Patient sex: M
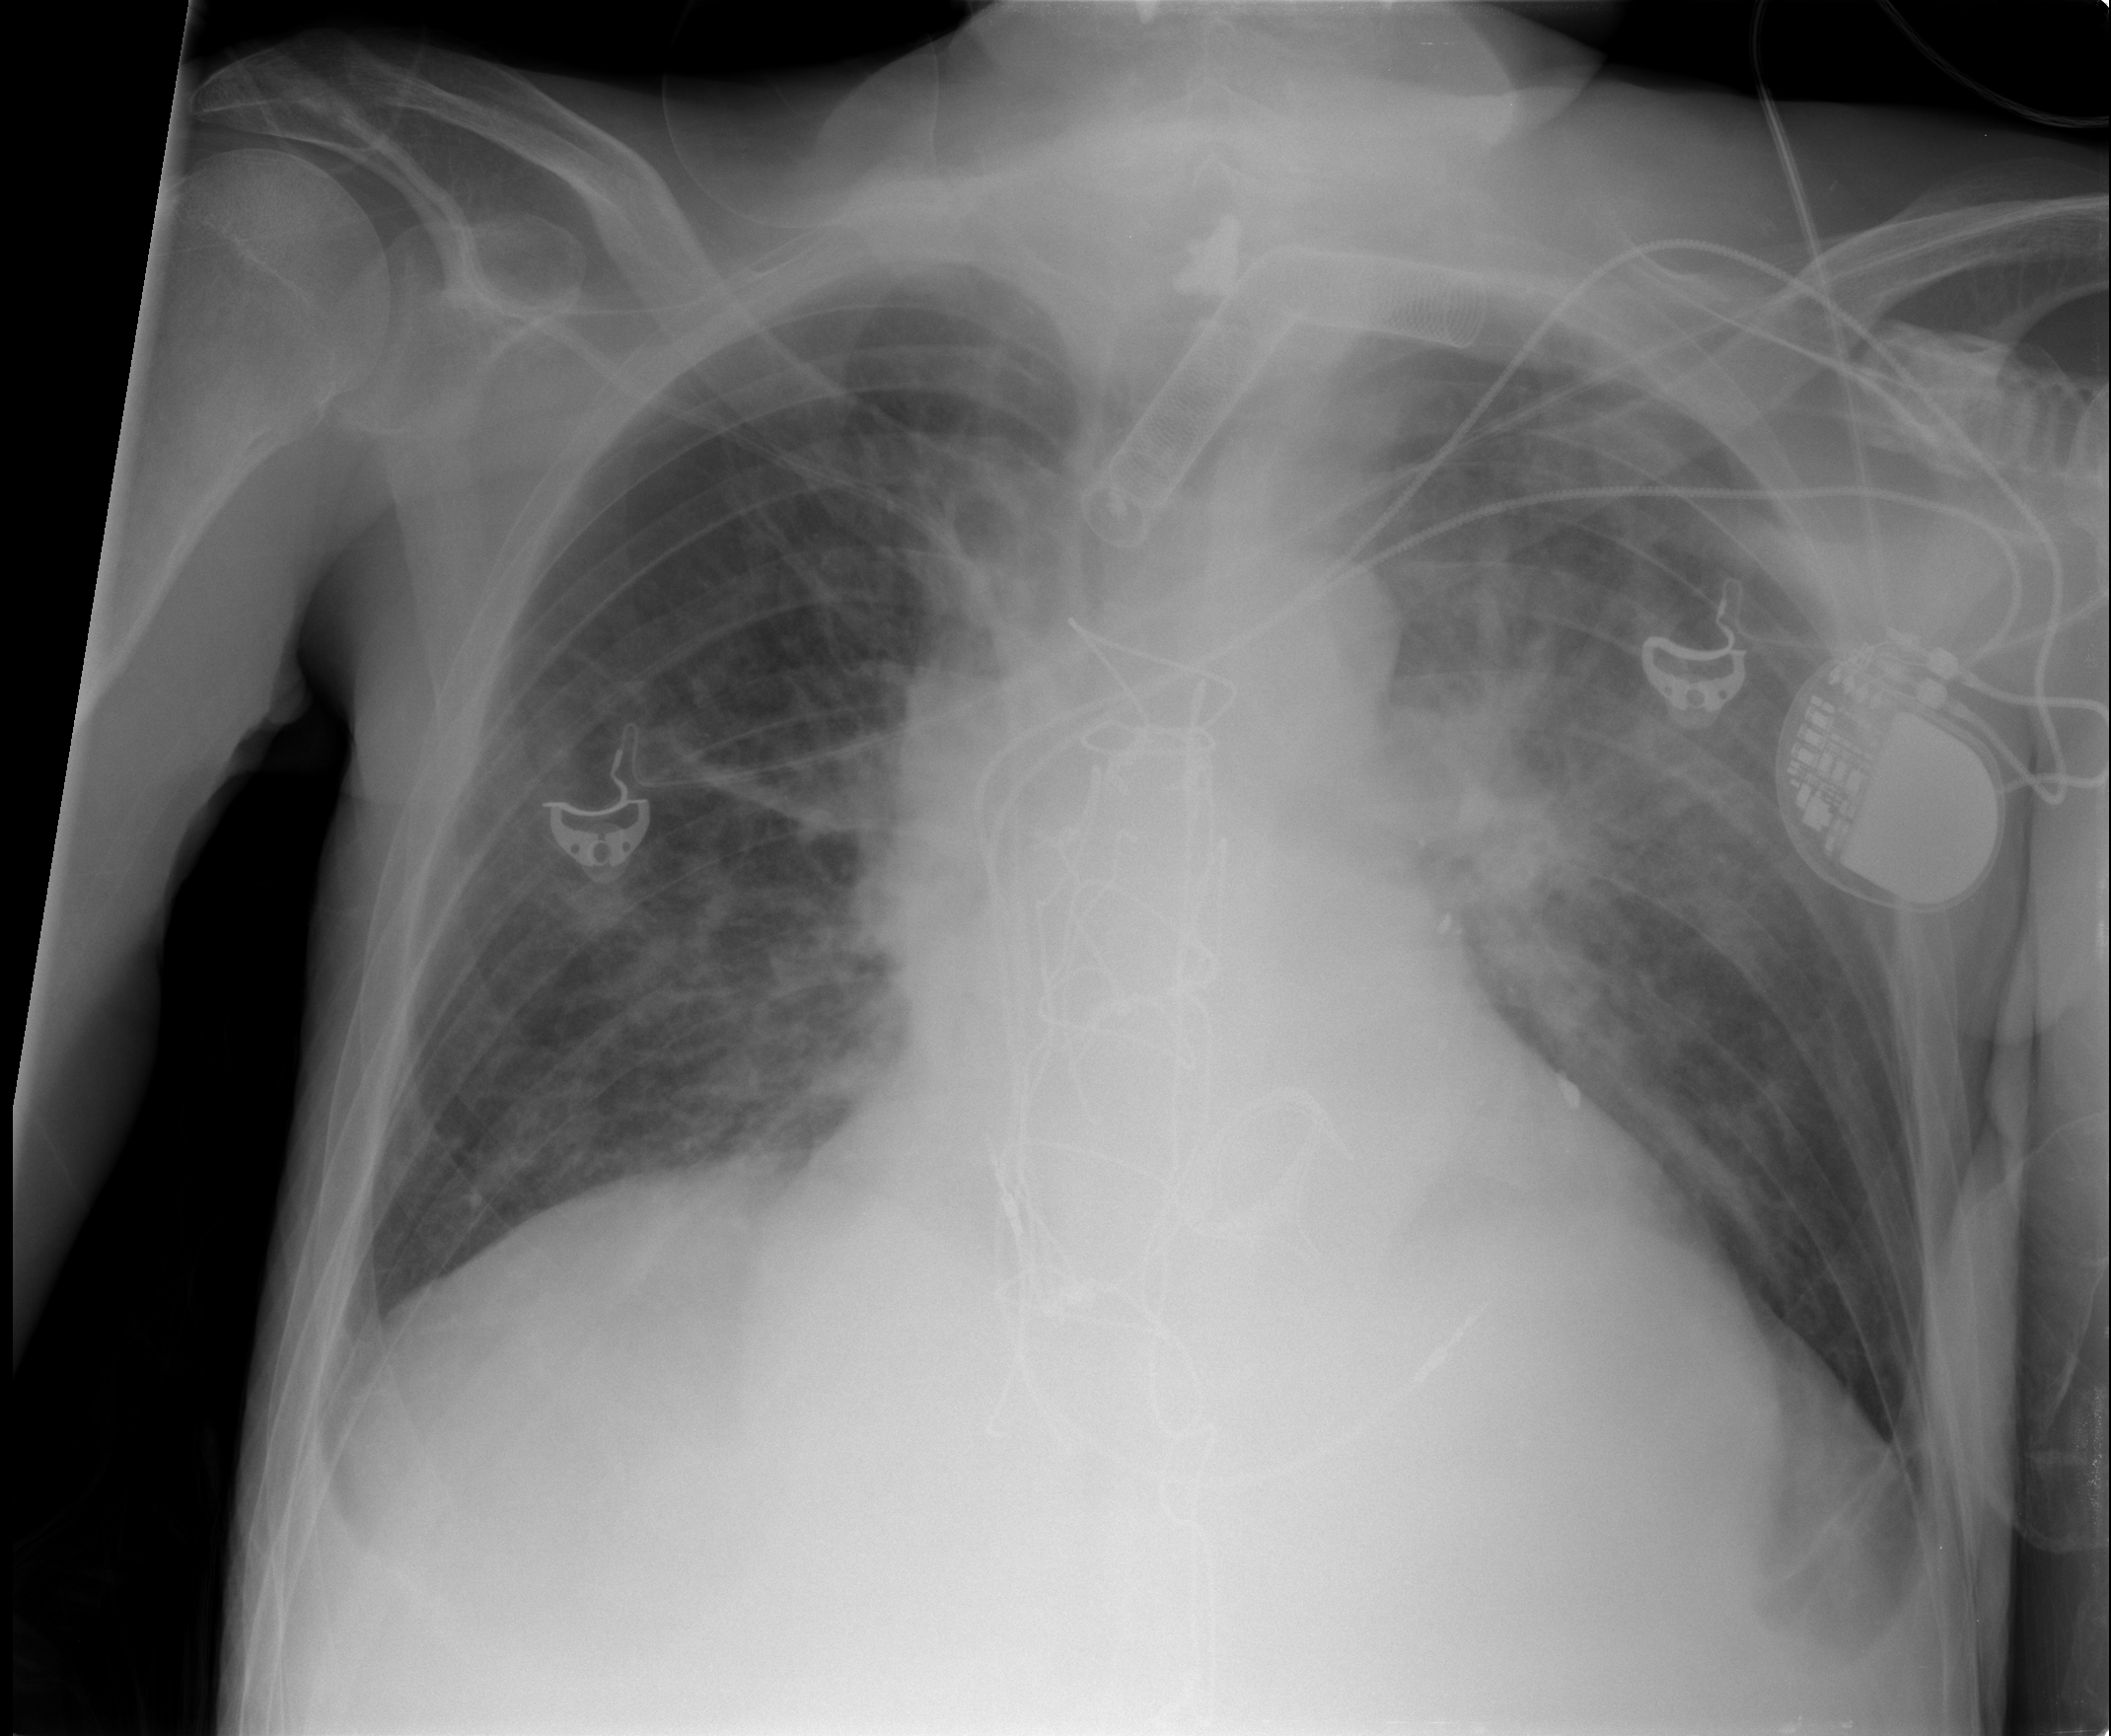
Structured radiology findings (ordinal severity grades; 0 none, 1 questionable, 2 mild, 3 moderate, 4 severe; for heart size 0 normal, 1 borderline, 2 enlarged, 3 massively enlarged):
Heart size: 2
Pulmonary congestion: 2
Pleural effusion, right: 1
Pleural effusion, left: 1
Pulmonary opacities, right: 0
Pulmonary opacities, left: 3
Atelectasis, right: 0
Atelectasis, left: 0